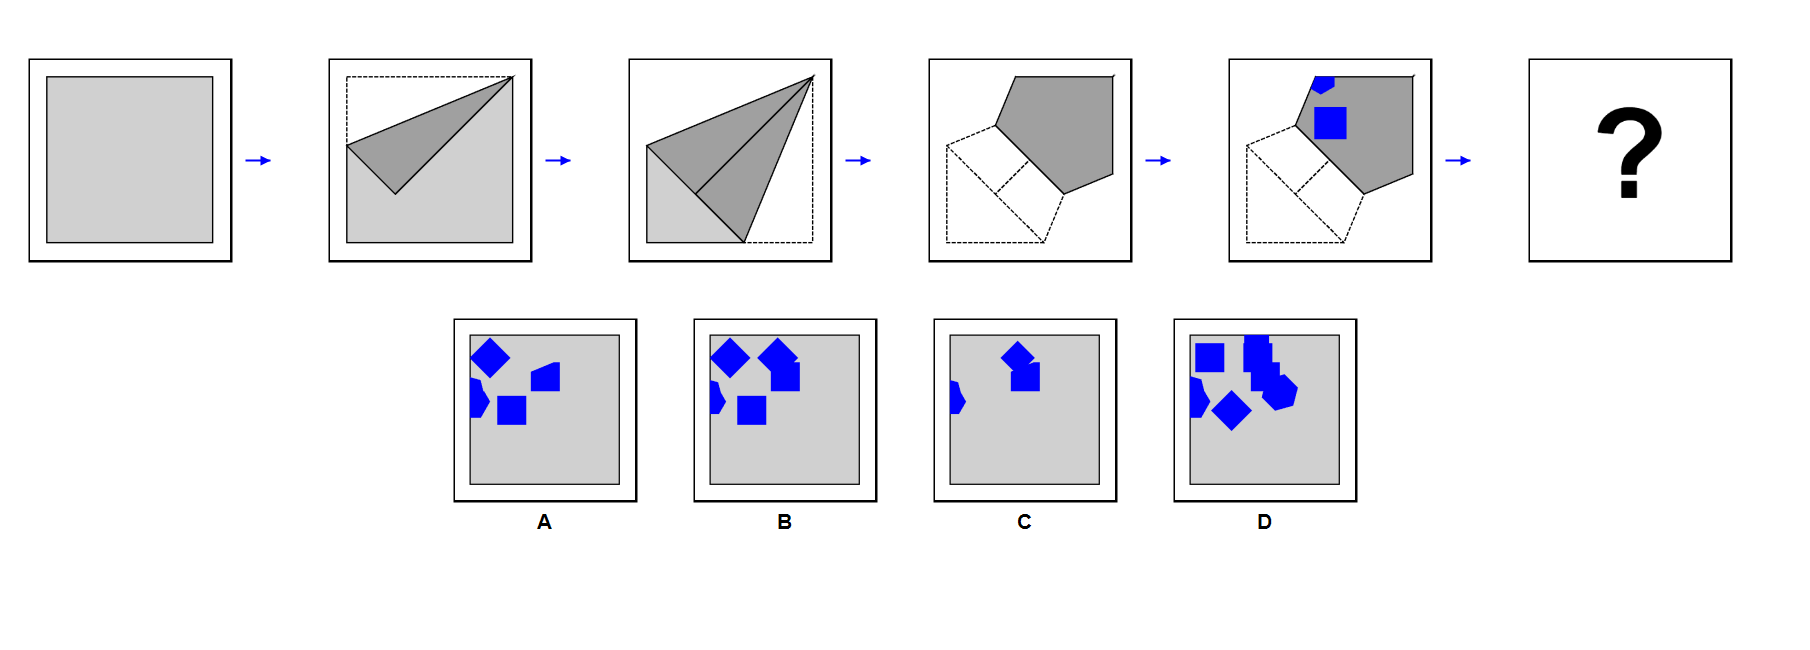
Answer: B